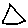
Label: triangle